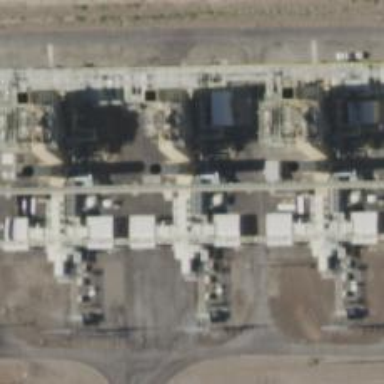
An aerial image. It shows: Gas turbine generator is in use.